Question: I have a project where I display content from an array. I also need to display ratings- which is between 1- 5 stars
works fine with correct alternate shading for each line- , when I mouse-over, the skinnable countainer in the itemrenderer(named cont) still retains the original color it had for that row. As we are using fxg graphics, we have a a skinnable container box containing the ratings with one shade, that lies just within the larger table - with row color having changed on mouse-over. Screenshot attached- you can see the thin patch of blue between the ratings box(dark grey) and the highlighed row on mouseover...
I was told to shift from Datagrid to List to resolve this and for better performance- seems like a biggish task which I messed up. As an easier alternative, was looking to
I would like to
a) get the skinnable container color to disappear, so I see single color in a row on mouseover
b) disable the color change on mouseover for the grid rows, so this issue is avoided
messed up previous entry- hence restating issue...
Thanks
The datagrid is very straighforward as below
'''
<mx:DataGrid id="experimentgrid" fontSize="{12}" fontWeight="bold" color="#006837" styleName="dataGridStyle" rowHeight="{15}" borderVisible="false" showHeaders="false" x="{20}" y="{50}" width="{900}" height="{350}" dataProvider="{arr_expList}" itemClick="onItemExp(event);" creationComplete="setColWidths()" verticalScrollPolicy="auto" verticalScrollBarStyleName="scrollStyle" >
<mx:columns>
<mx:DataGridColumn id="col11" dataField="no" resizable="true" />
<mx:DataGridColumn id="col12" dataField="Name" resizable="true" />
<mx:DataGridColumn id="col13" dataField="Rating" itemRenderer="itemRenderers.experimentGriditemRender" resizable="true"/>
</mx:columns>
'''
The item renderer code is as follows
'''
<?xml version="1.0" encoding="utf-8"?>
<s:MXDataGridItemRenderer xmlns:fx="http://ns.adobe.com/mxml/2009"
xmlns:s="library://ns.adobe.com/flex/spark"
xmlns:mx="library://ns.adobe.com/flex/mx"
focusEnabled="true">
<fx:Script>
<![CDATA[
import assets.graphics.dotrating;
import mx.controls.dataGridClasses.*;
import mx.events.FlexEvent;
import spark.core.SpriteVisualElement;
private var mydot:SpriteVisualElement;
override public function set data(value:Object):void
{
if(value != null)
{
cont.removeAllElements();
for(var i:int=0;i<value.Rating;i++)
{
mydot = new dotrating();
//600 is a stand-in for some calculations
mydot.x= (600*0.02)+(i*600*0.02);
mydot.y= (600*0.012);
//mydot.x = (i*600*0.02);
mydot.height = 600*0.013;
mydot.width = 600*0.013;
cont.addElement(mydot);
}
}
}
]]>
</fx:Script>
<s:SkinnableContainer id = "cont" top="0" left="0" right="0" bottom="0" height="{600*0.02}">
</s:SkinnableContainer>
</s:MXDataGridItemRenderer>![enter image description here][2]
'''
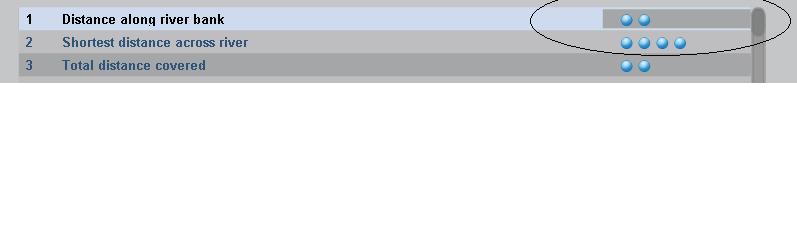
Answer: I'm pretty sure you want to set the <URL> property of the itemRenderer to false. It s true by default.
Beyond that, you can try experimenting with the <URL> style of the DataGrid.